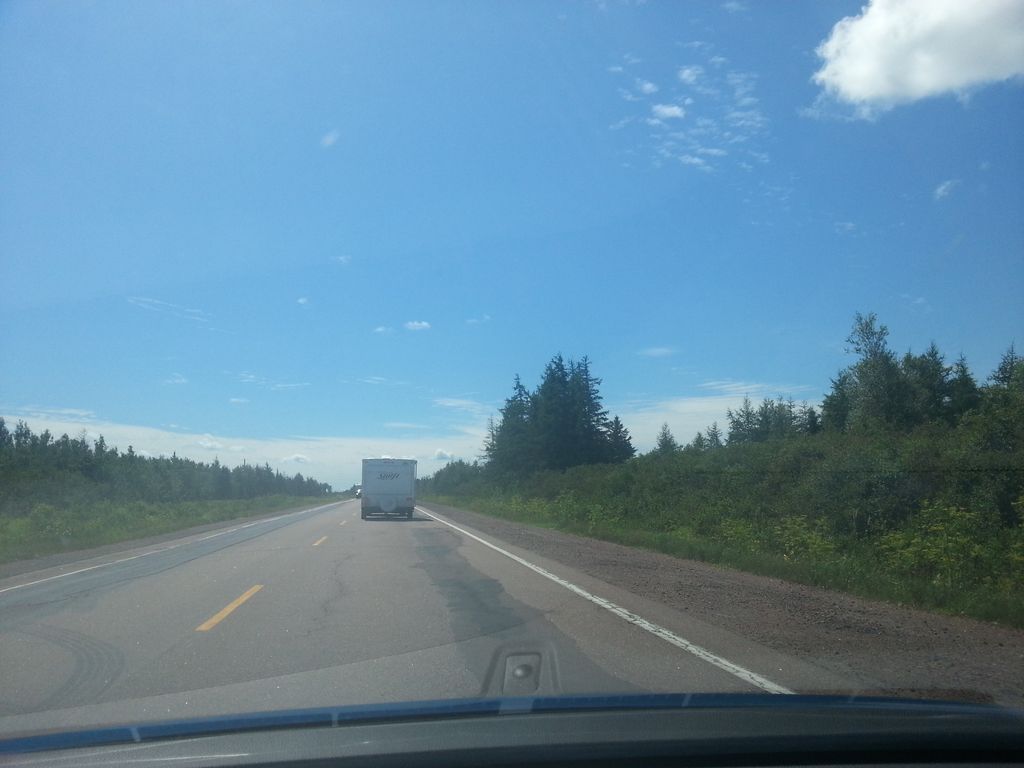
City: charlottetown